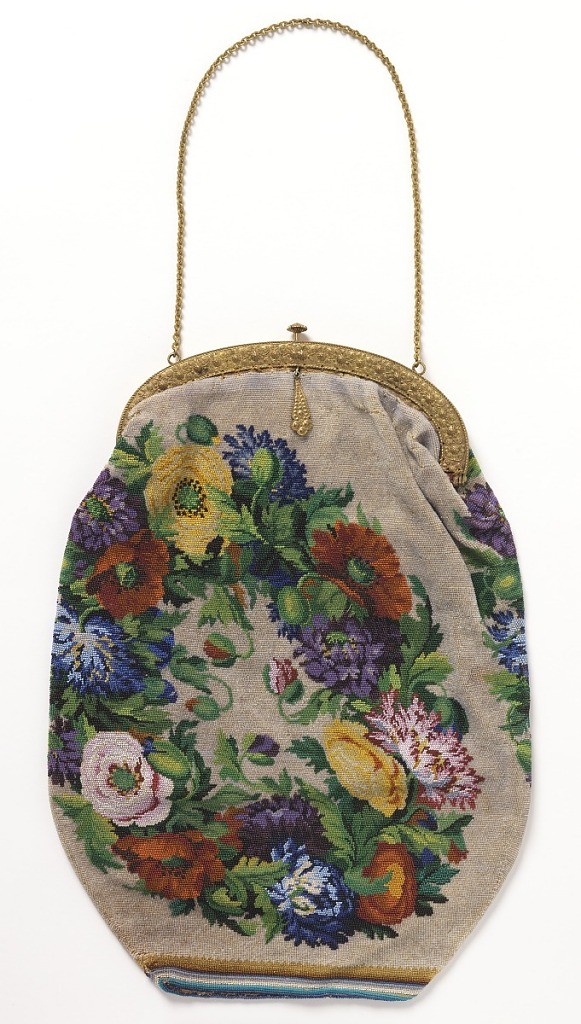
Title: Purse
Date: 1855–65
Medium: silk, metal, glass and ceramic beads Technique: beaded crochet
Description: Large bag of solid beadwork, with a multi-colored floral wreath on each side. Silver-gilt clasp and chain; lined with silk crepe.